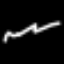
Label: squiggle